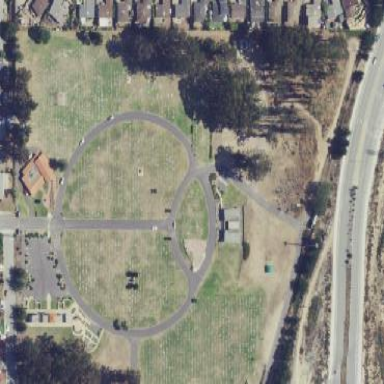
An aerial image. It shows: Cemetery.